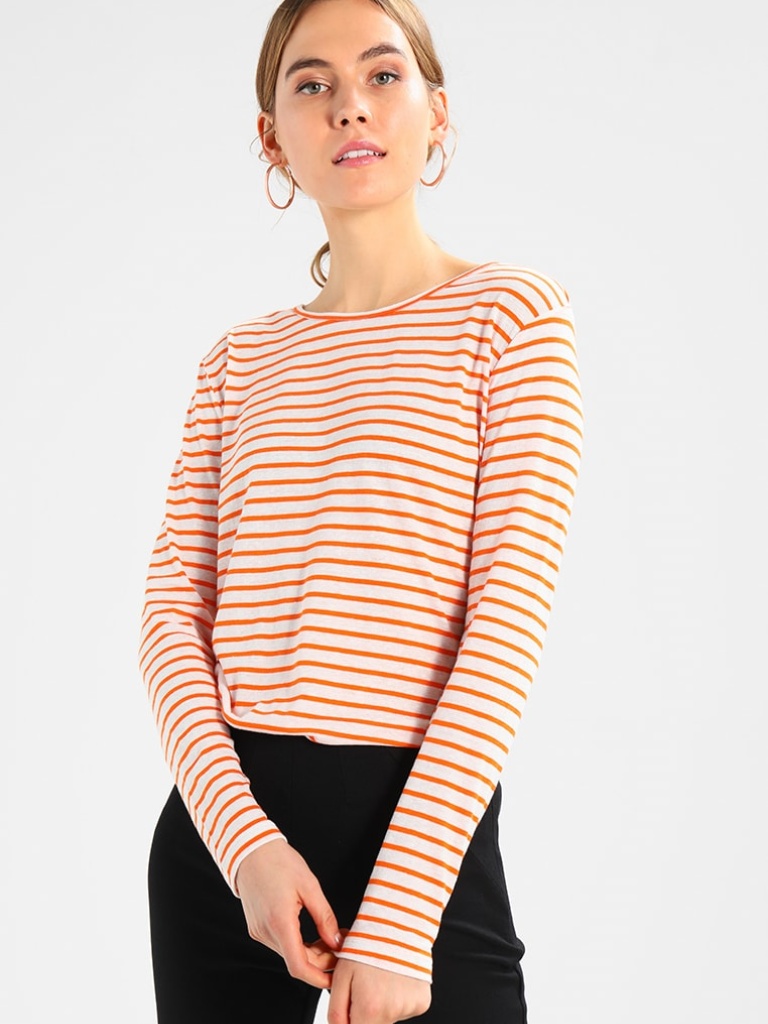
cotton relaxed a long-sleeved with the sleeves down hip length Fully Tucked in crew t-shirt